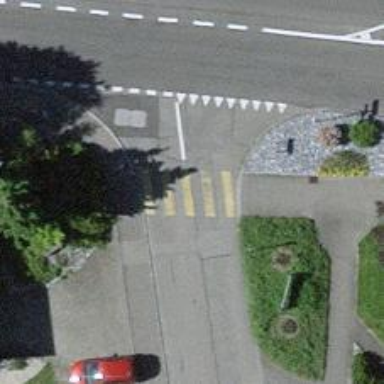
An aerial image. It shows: Zebra crossing on the road.